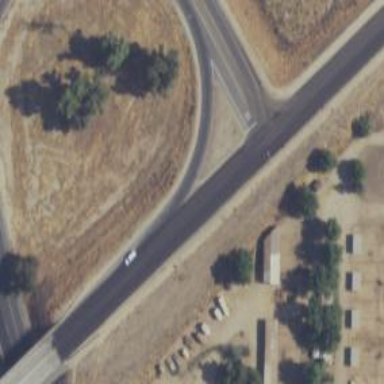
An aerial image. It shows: Primary link highway with asphalt surface.